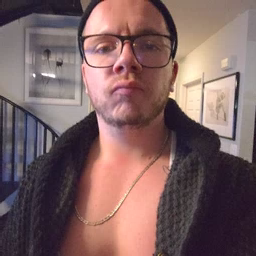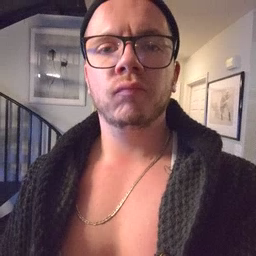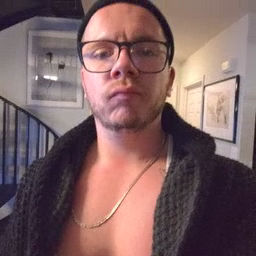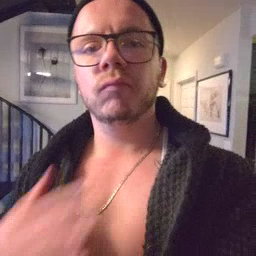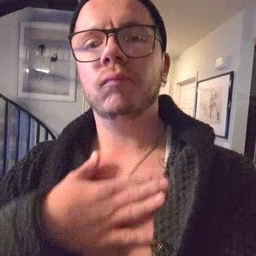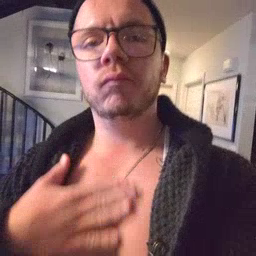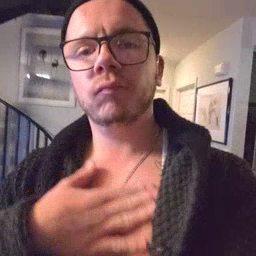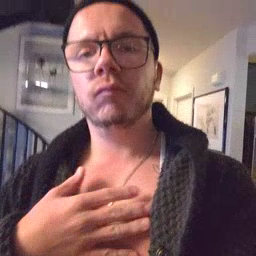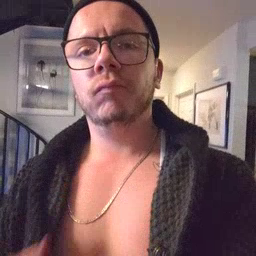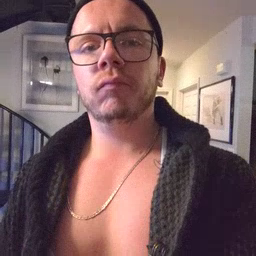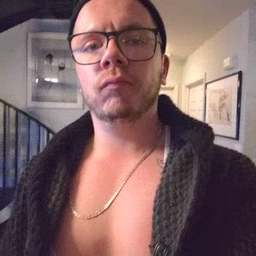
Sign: please